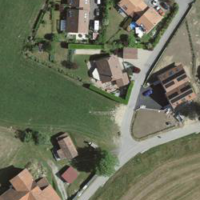
EUNIS habitat code: 55
Species observed at this site:
Leontopodium nivale